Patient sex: M
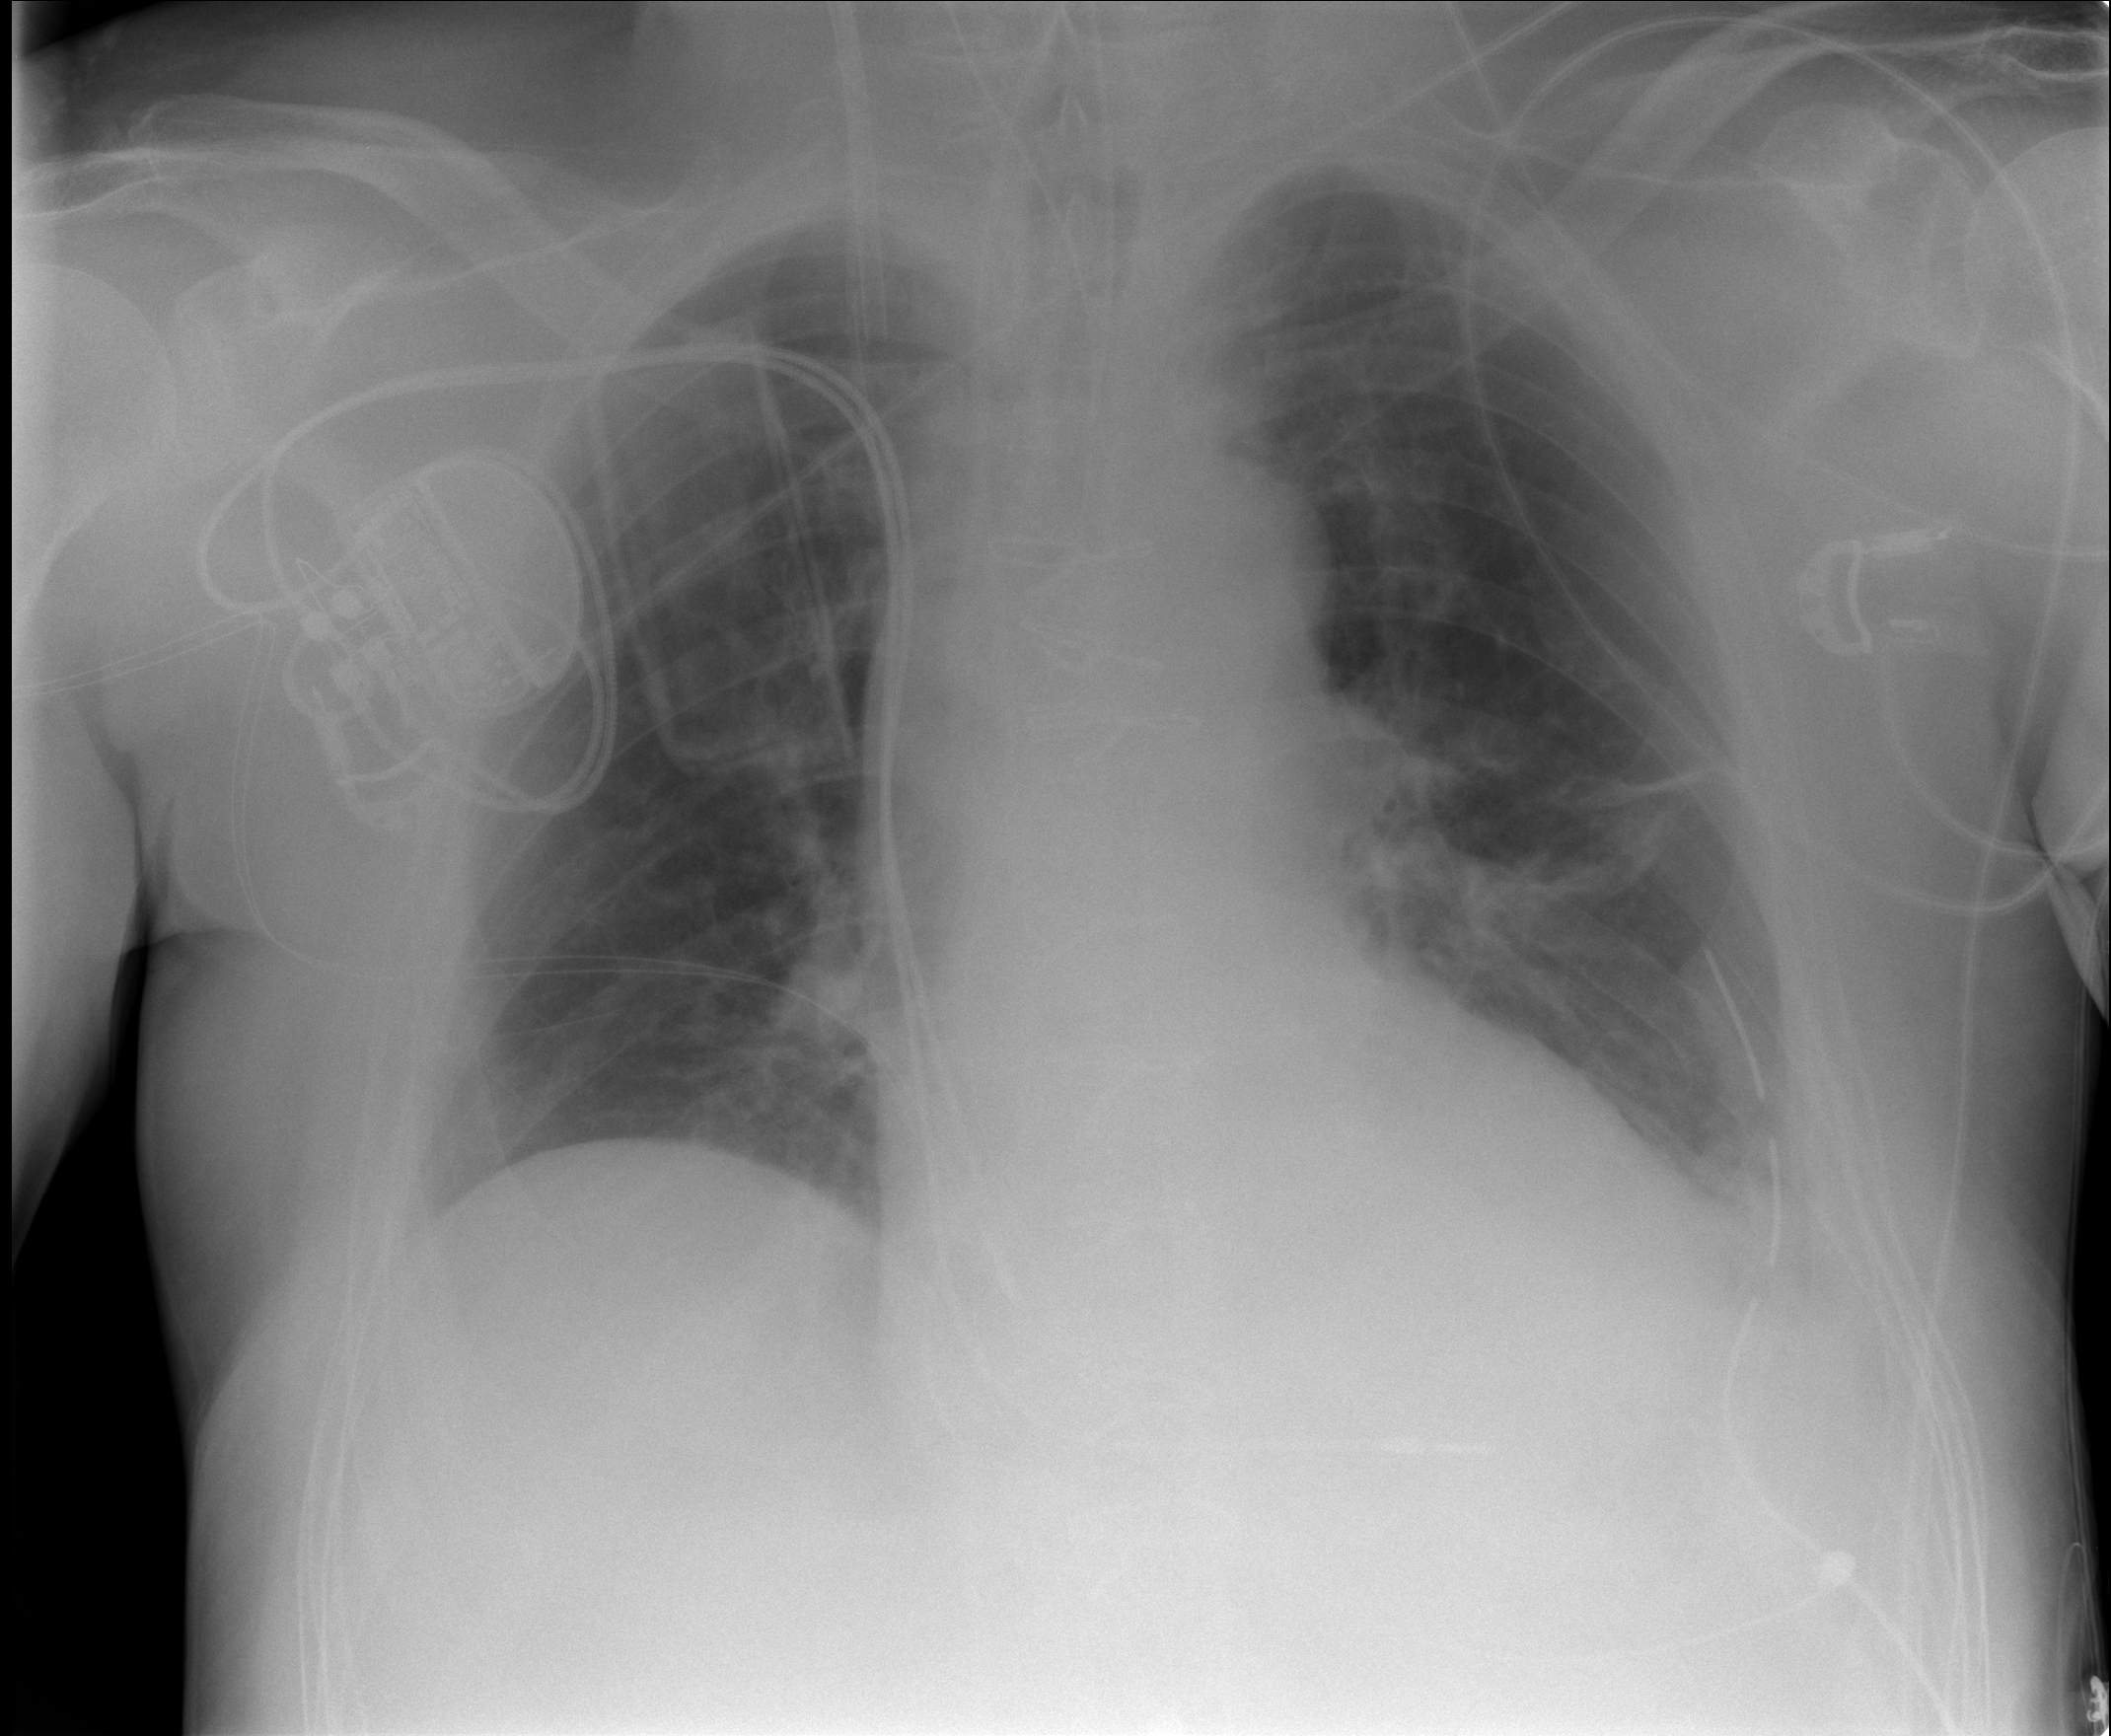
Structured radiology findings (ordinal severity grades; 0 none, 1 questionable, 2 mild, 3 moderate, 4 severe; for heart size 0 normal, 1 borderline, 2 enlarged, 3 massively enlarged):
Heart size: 0
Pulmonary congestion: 0
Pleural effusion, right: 0
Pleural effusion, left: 0
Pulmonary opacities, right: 0
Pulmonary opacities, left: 0
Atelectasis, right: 0
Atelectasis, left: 1